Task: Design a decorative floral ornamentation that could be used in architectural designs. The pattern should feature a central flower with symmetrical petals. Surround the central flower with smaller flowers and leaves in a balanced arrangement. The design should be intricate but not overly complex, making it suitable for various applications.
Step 169:
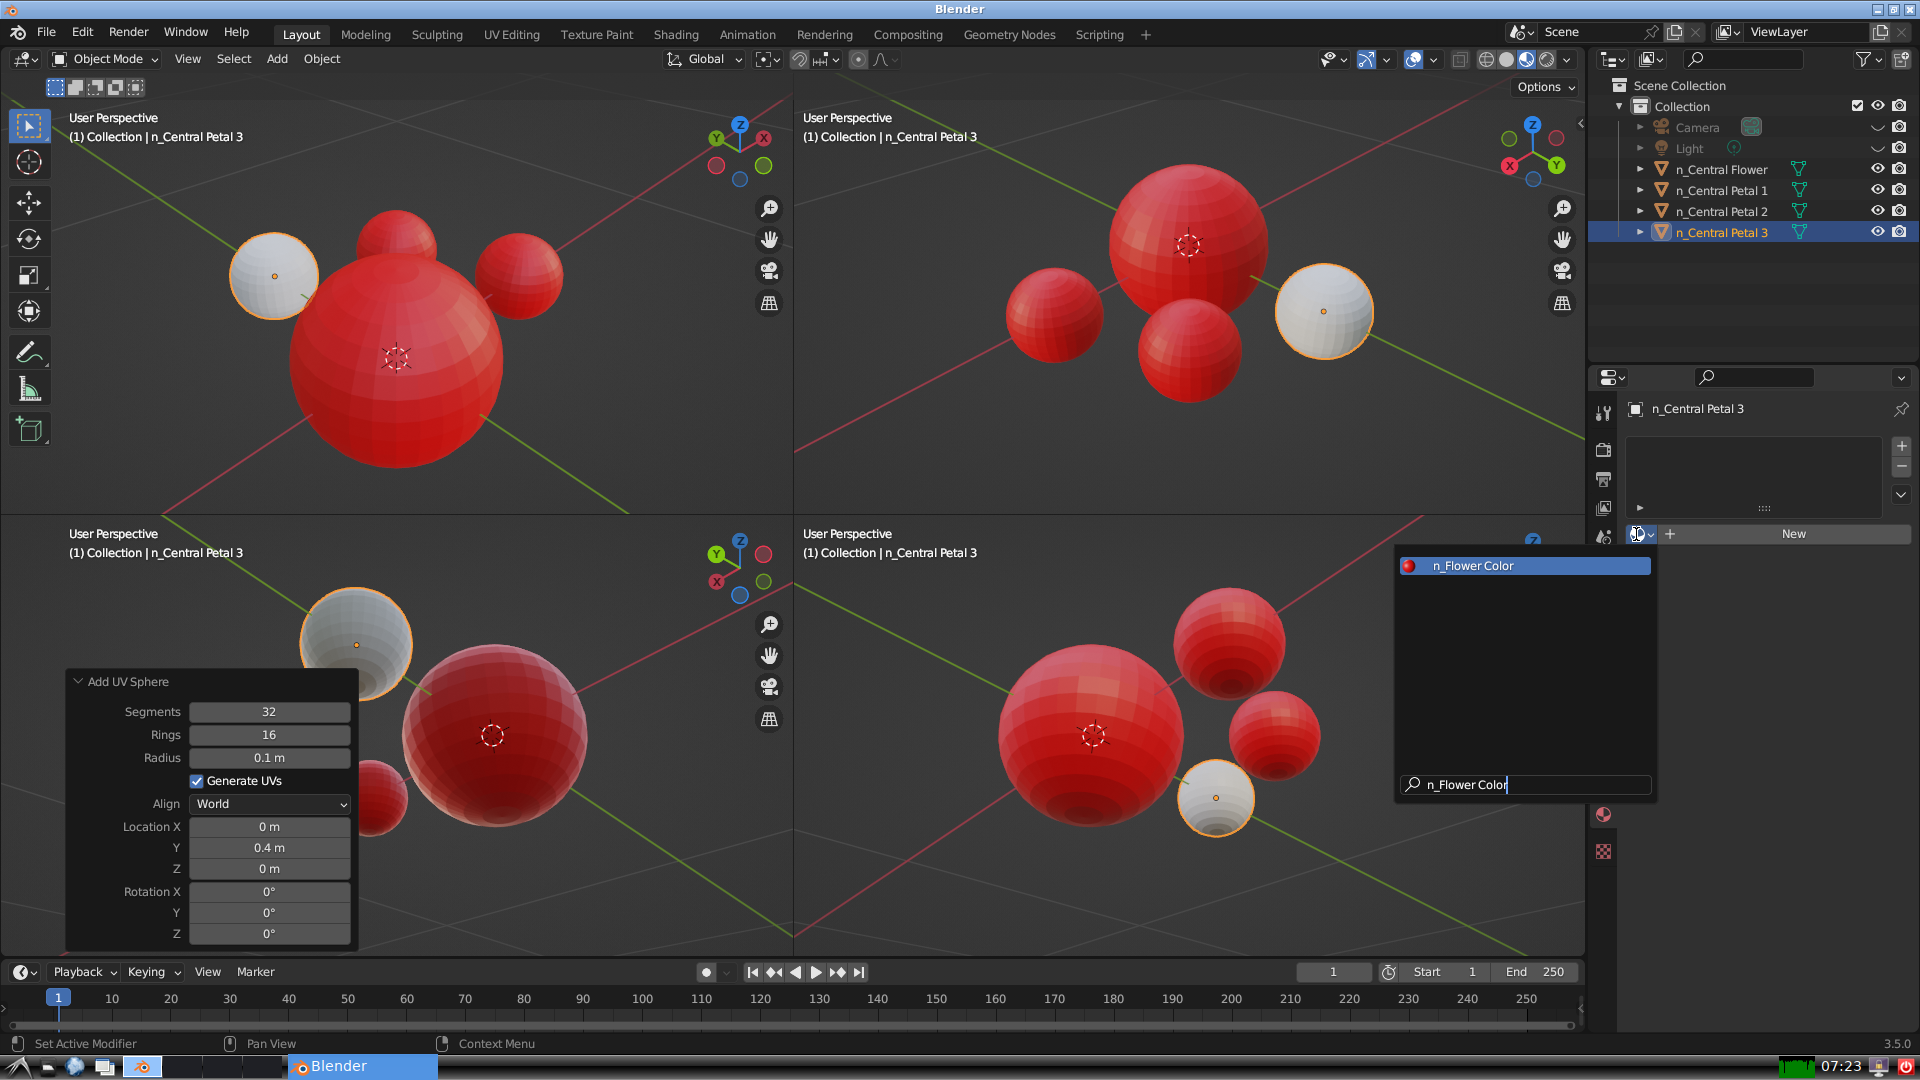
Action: {"key_press": ['Return']}